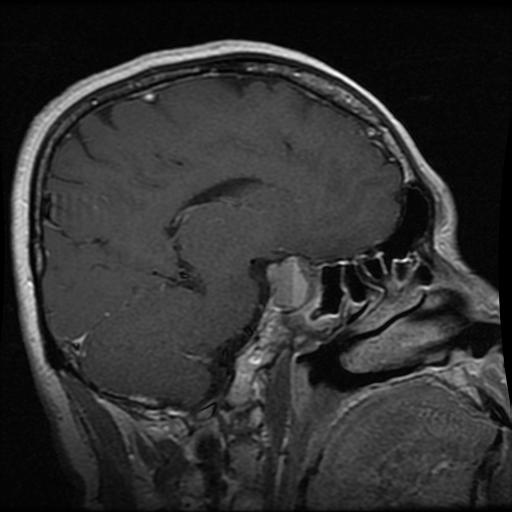
Label: pituitary